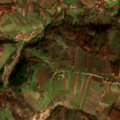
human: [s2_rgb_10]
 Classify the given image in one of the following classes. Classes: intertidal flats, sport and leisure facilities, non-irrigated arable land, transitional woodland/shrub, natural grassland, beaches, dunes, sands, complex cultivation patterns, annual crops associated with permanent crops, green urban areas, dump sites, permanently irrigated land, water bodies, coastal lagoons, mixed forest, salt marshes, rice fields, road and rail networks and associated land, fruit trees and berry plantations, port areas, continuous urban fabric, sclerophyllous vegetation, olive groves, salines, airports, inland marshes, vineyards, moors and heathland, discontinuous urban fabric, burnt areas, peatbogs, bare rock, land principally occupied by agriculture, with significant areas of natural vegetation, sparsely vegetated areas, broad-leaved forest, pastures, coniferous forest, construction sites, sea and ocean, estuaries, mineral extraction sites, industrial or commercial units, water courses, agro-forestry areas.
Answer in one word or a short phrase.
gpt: complex cultivation patterns, land principally occupied by agriculture, with significant areas of natural vegetation, broad-leaved forest, transitional woodland/shrub